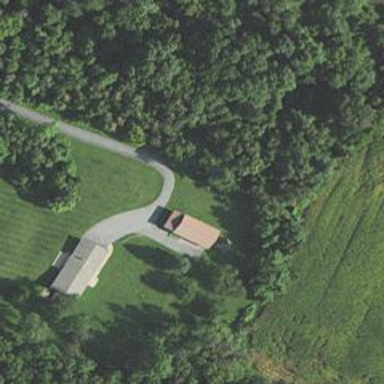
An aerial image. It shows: Driveway leading to service road.